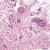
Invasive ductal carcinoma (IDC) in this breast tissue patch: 0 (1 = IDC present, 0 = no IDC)